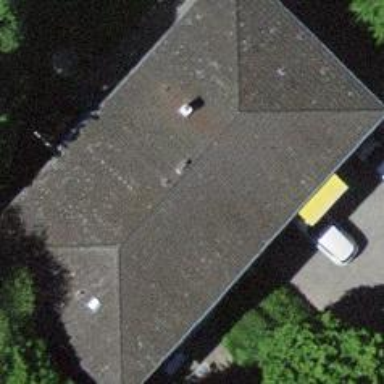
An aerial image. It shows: Residential building.